Question: I am learning fragments and below given is my first fragment program. A simple project where I have 2 screens. When I click the next button of first screen, second button needs to be shown.

I am targeting Android 2.1 and above and
## AppMainFragmentActivity.java
'''
public class AppMainFragmentActivity extends FragmentActivity {
@Override
protected void onCreate(Bundle arg0) {
super.onCreate(arg0);
setContentView(R.layout.app_main_layout);
}
}
'''
## app_main_layout.xml
'''
<?xml version="1.0" encoding="utf-8"?>
<LinearLayout xmlns:android="http://schemas.android.com/apk/res/android"
android:layout_width="fill_parent" android:layout_height="fill_parent"
android:orientation="vertical" android:id="@+id/fragment_container">
<fragment class="com.research.fragmentstudy.FirstFragment"
android:layout_width="fill_parent"
android:layout_height="fill_parent"
android:id="@+id/id_first_fragment"/>
</LinearLayout>
'''
## FirstFragment.java
'''
public class FirstFragment extends Fragment {
@Override
public View onCreateView(LayoutInflater inflater, ViewGroup container,
Bundle savedInstanceState) {
View view = inflater.inflate(R.layout.first_fragment_layout
, container,false);
Button nextButton =(Button) view.findViewById(R.id.button);
nextButton.setOnClickListener(nextListener);
return view;
}
private OnClickListener nextListener = new OnClickListener() {
@Override
public void onClick(View v) {
FragmentManager fm = ((AppMainFragmentActivity)FirstFragment.this
.getActivity()).getSupportFragmentManager();
SecondFragment fragment = new SecondFragment();
FragmentTransaction ft = fm.beginTransaction();
ft.add(R.id.fragment_container, fragment);
ft.commit();
}
};
}
'''
## first_fragment_layout.xml
'''
<?xml version="1.0" encoding="utf-8"?>
<LinearLayout xmlns:android="http://schemas.android.com/apk/res/android"
android:layout_width="fill_parent" android:layout_height="fill_parent"
android:orientation="vertical" android:id="@+id/first_fragment_root">
<TextView android:layout_height="wrap_content"
android:layout_width="fill_parent"
android:text="Fragment 1" android:gravity="center_horizontal" />
<Button android:layout_height="wrap_content"
android:layout_gravity="center_horizontal"
android:layout_width="wrap_content" android:id="@+id/button"
android:text="Next" />
</LinearLayout>
'''
## SecondFragment.java
'''
public class SecondFragment extends Fragment {
@Override
public View onCreateView(LayoutInflater inflater, ViewGroup container,
Bundle savedInstanceState) {
View view = inflater.inflate(R.layout.second_fragment_layout,
container,false);
return view;
}
}
'''
## second_fragment_layout.xml
'''
<LinearLayout xmlns:android="http://schemas.android.com/apk/res/android"
android:layout_width="fill_parent" android:layout_height="fill_parent"
android:orientation="vertical" android:id="@+id/first_fragment_root">
<TextView android:layout_height="wrap_content"
android:layout_width="fill_parent"
android:text="Fragment 2" android:gravity="center_horizontal" />
</LinearLayout>
'''
Well I am getting the first screen alright. Now,
### What I expected, from my understanding of fragment
- 'onCreate()''onCreateView()'-
### What is happening
- 'onCreate()''onCreateView()'-
Now my understanding of fragment can be wrong. But I believe when we commit() a fragment transaction, first fragment should be replaced by second one (first one either gets hidden or destroyed). Well nothing seems to be happening. Why is that? Should we manually destroy/hide first fragment?
Note : I know it is a long question for such a basic thing. But I put my entire code since I am not sure where I messed it up.
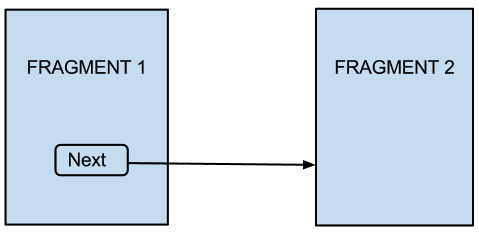
Answer: Well I got it working. Both answers given to this questions correctly tells one reason for my code to not work as expected. But there were 2 errors in my code.
using 'fragmentTransaction.add()' won't show new fragment over old one. you need to call replace(). The answers given were right.
But there was one more error in my code. You can't replace a fragment created statically in xml. So I changed
## app_main_layout.xml
'''
<?xml version="1.0" encoding="utf-8"?>
<LinearLayout xmlns:android="http://schemas.android.com/apk/res/android"
android:layout_width="fill_parent" android:layout_height="fill_parent"
android:orientation="vertical" android:id="@+id/fragment_container">
</LinearLayout>
'''
and
## AppMainFragmentActivity.java
'''
public class AppMainFragmentActivity extends FragmentActivity {
@Override
protected void onCreate(Bundle arg0) {
super.onCreate(arg0);
setContentView(R.layout.app_main_layout);
FragmentManager fragmentManager = getSupportFragmentManager();
FirstFragment fragment = new FirstFragment();
FragmentTransaction fragmentTransaction = fragmentManager.beginTransaction();
fragmentTransaction.add(R.id.fragment_container,fragment);
fragmentTransaction.commit();
}
}
'''